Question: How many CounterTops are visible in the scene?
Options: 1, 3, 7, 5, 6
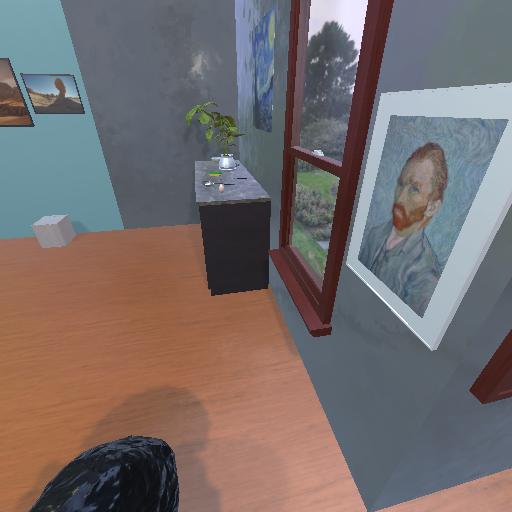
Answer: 1